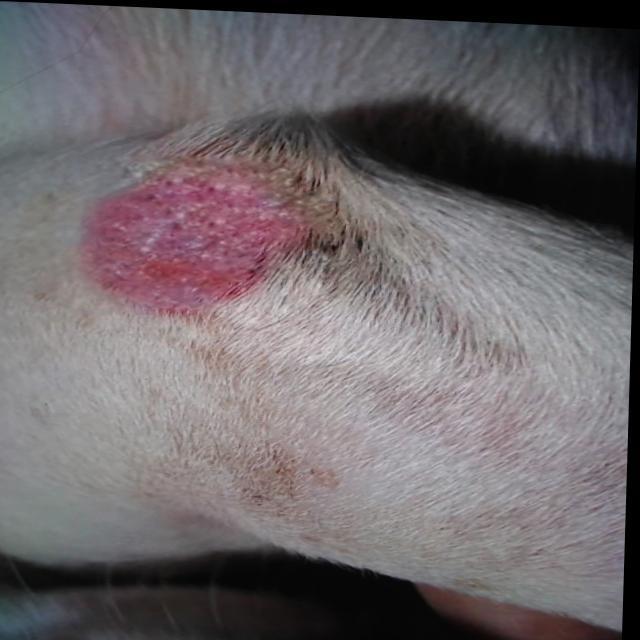
Canine ringworm (Dermatophytosis) — fungal infection caused by Microsporum or Trichophyton. Presents with circular alopecia, scaling, crusting, and broken hairs.